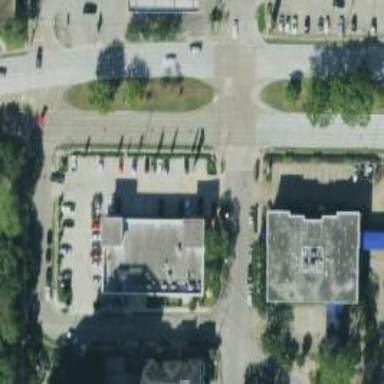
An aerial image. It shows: Parking space is available.